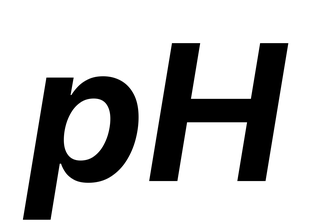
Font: Inter-Italic_Bold_Italic